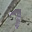
Label: 7